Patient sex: F
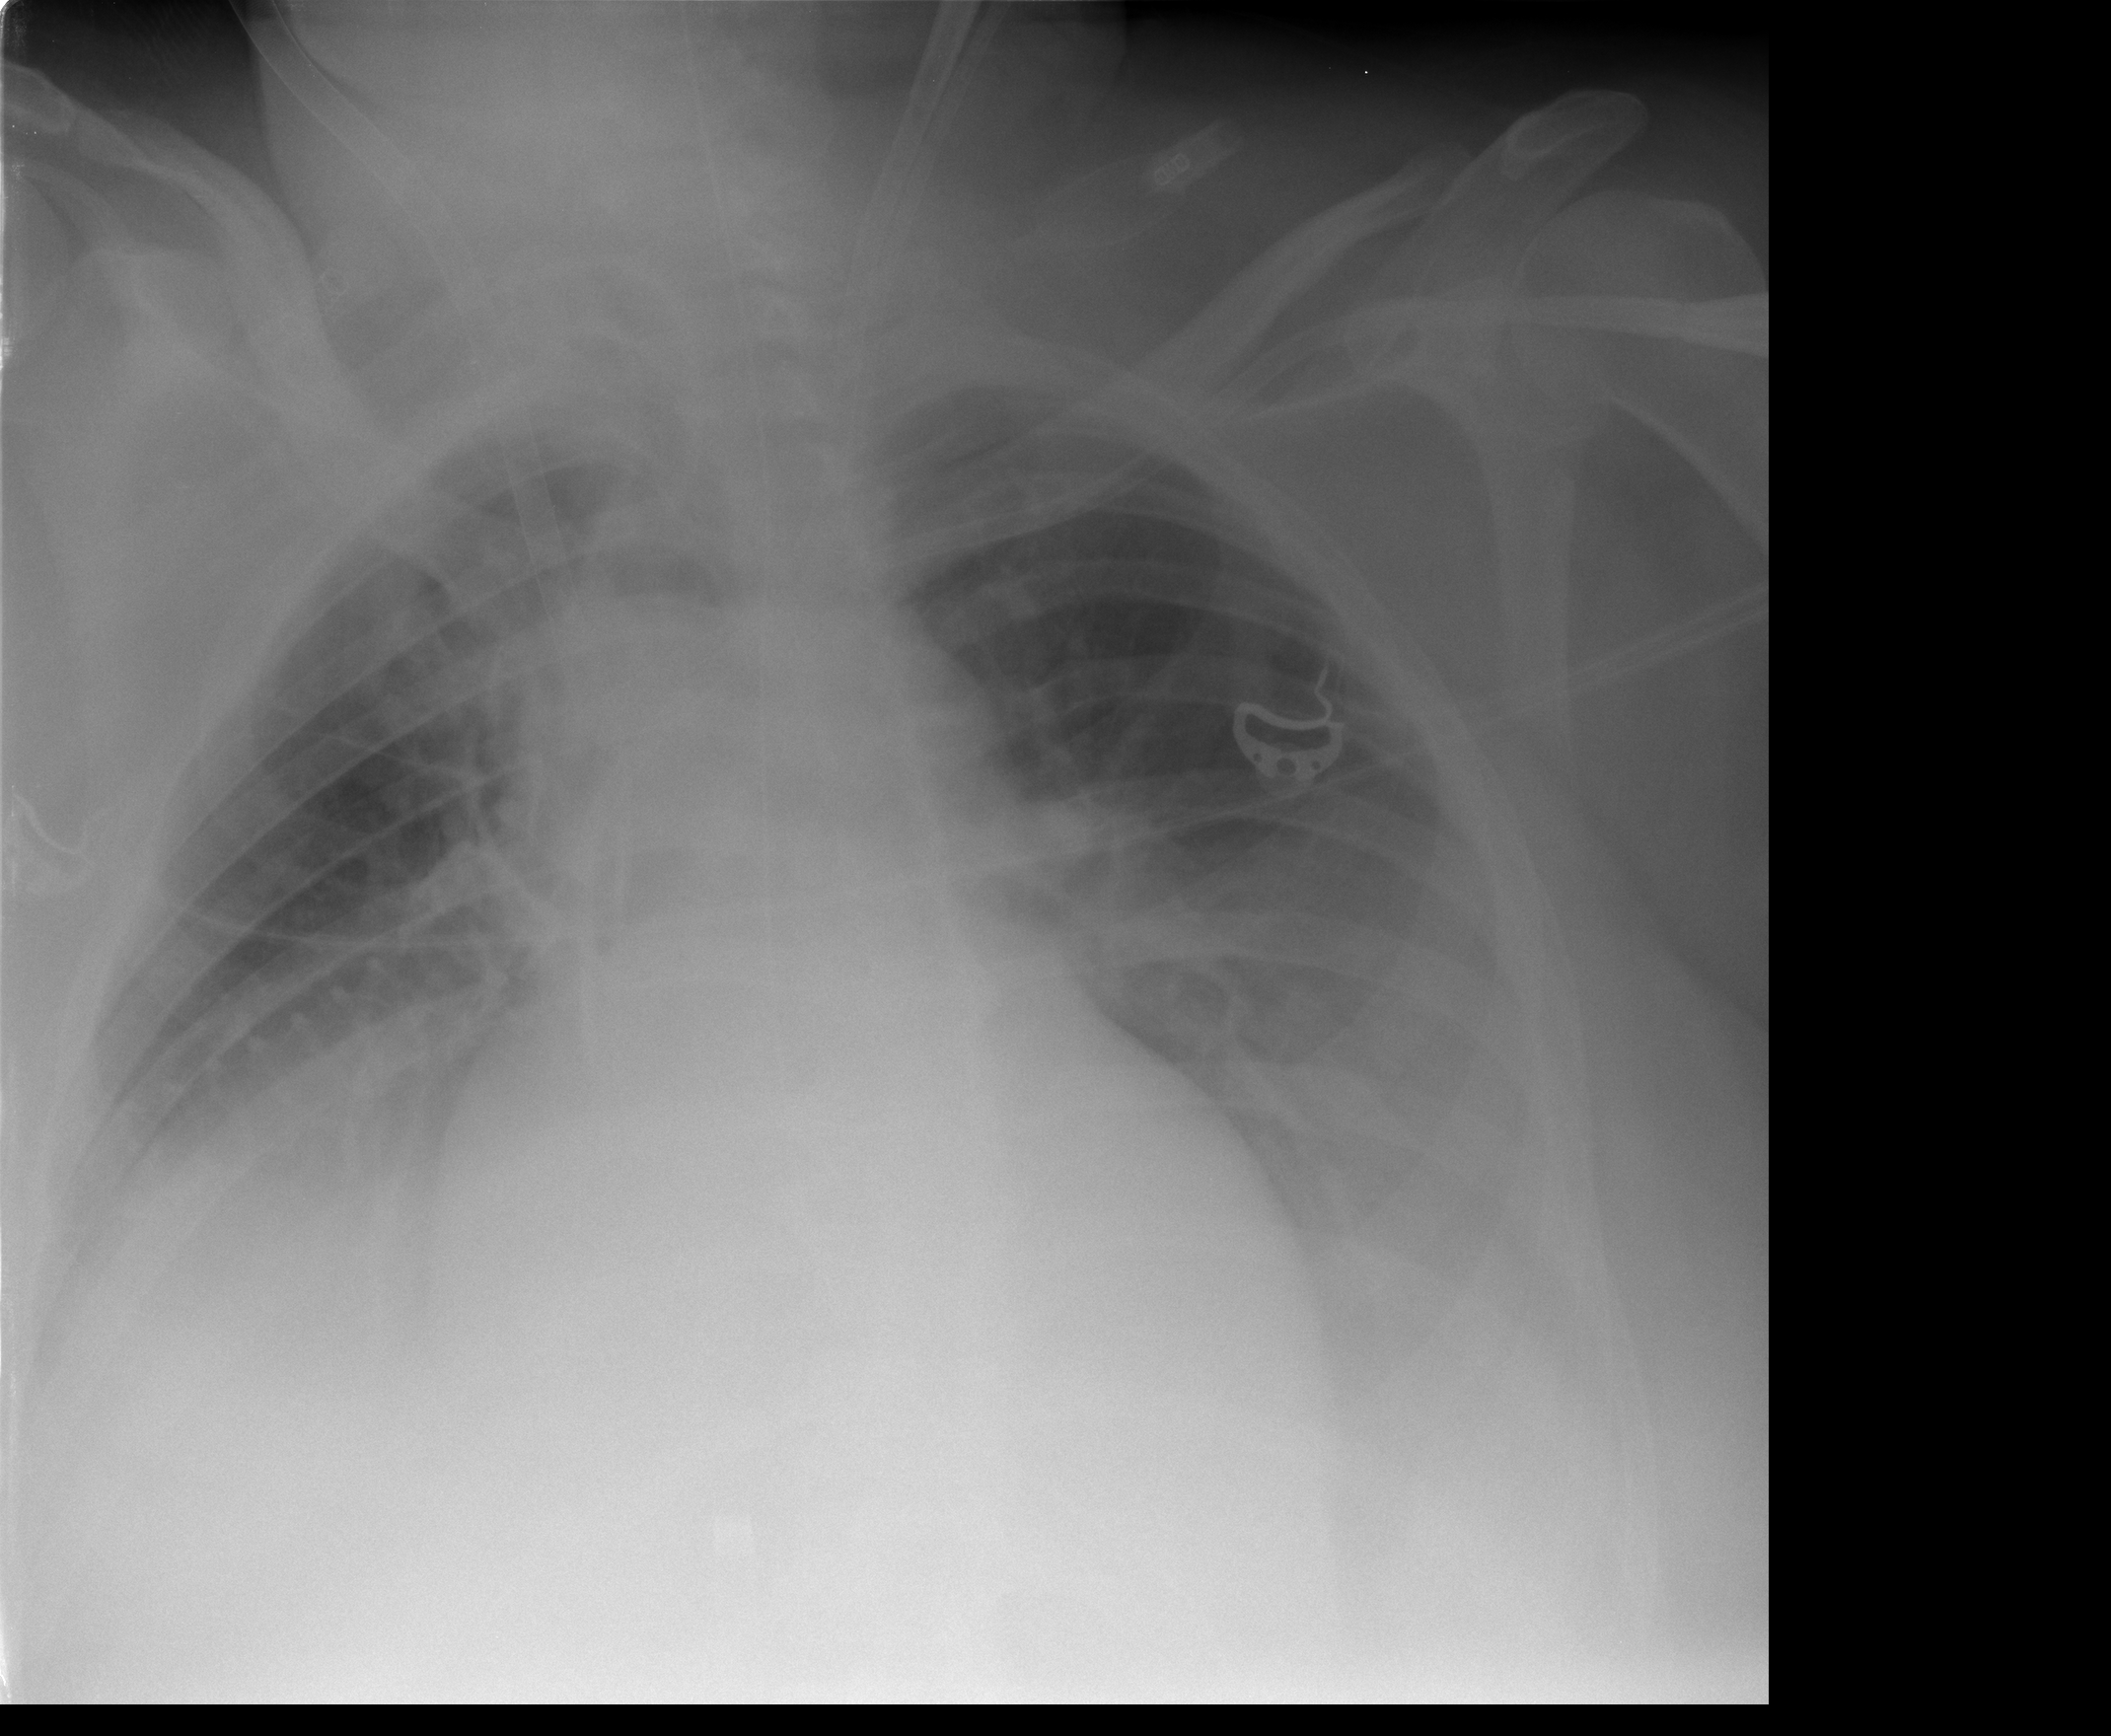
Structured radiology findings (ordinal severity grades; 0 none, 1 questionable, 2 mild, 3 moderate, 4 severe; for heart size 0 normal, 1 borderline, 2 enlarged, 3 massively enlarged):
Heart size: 1
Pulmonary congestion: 2
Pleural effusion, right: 3
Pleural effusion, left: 3
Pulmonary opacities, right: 0
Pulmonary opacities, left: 0
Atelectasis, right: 2
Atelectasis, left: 0